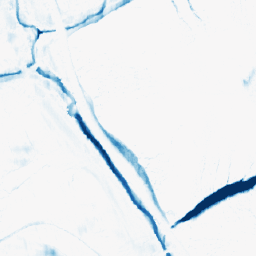
Category: morphological
Decomposition family: morphological_ellipse
Decomposition parameters: operation: closing
width: 20
height: 5
Upsampling method: nearest
Upsampling parameters: scale: 2
Upsampling scale: 2